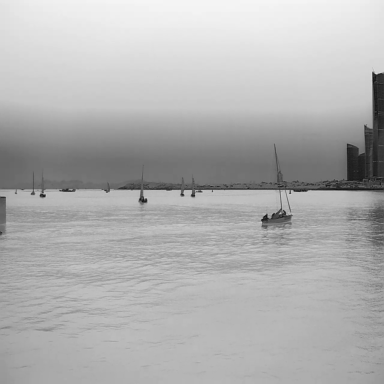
There are ten sailboats in the infrared image.